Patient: sex M, age 35
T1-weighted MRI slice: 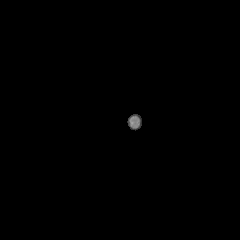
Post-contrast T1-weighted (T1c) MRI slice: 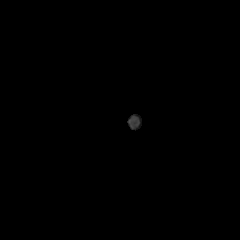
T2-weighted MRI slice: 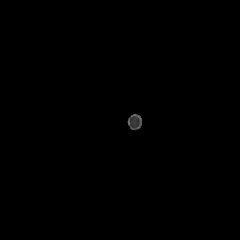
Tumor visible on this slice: no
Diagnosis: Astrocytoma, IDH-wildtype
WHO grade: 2